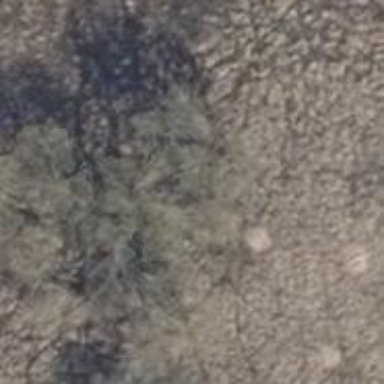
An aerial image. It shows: Area covered in scrub vegetation.